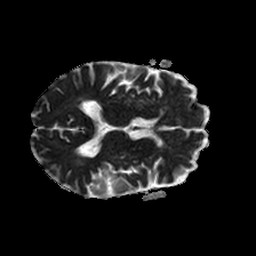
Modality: ADC
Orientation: axial
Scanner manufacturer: philips
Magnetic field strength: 1.5 T
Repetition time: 3.393 s
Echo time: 0.06922 s